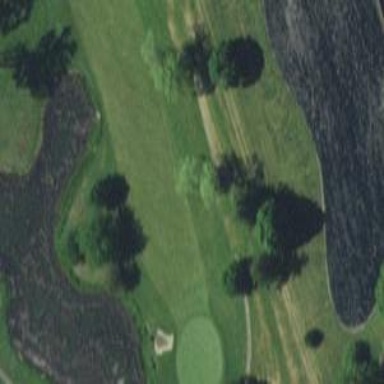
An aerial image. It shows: Water hazard on golf course. The hazard is natural water feature.